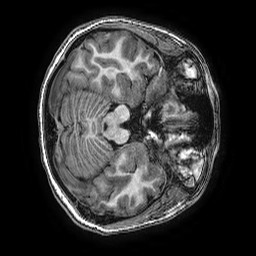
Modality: T1w
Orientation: axial
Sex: female
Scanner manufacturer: ge
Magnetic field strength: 3 T
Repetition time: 0.0077 s
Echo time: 0.003436 s